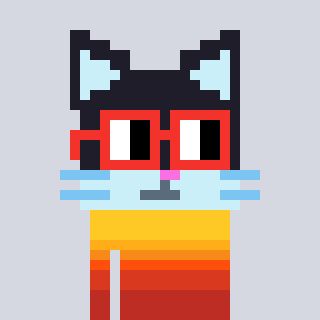
a pixel art character with square red glasses, a cat-shaped head and a foggrey-colored body on a cool background